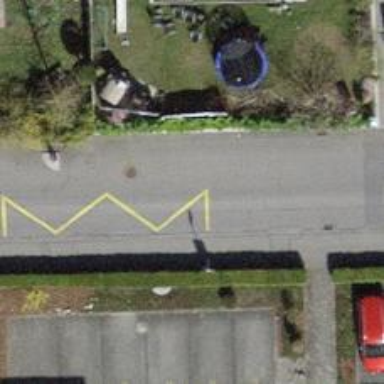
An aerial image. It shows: Bus stop with designated stop position for public transport.